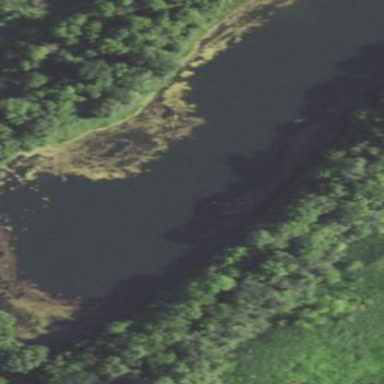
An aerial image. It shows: Serene pond surrounded by nature.